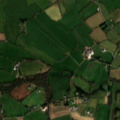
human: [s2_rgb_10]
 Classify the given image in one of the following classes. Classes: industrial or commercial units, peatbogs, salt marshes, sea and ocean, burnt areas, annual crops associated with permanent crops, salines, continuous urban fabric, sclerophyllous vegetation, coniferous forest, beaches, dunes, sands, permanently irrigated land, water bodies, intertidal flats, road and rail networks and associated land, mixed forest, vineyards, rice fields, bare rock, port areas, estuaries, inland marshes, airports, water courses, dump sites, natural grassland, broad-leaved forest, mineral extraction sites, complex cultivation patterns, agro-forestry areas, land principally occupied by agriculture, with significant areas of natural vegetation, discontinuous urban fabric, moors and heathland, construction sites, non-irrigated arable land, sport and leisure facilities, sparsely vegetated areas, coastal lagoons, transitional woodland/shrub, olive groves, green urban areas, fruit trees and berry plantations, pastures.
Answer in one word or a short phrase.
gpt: non-irrigated arable land, pastures, complex cultivation patterns